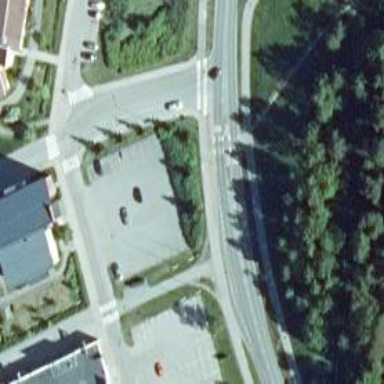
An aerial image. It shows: Marked crossing with pedestrian island.